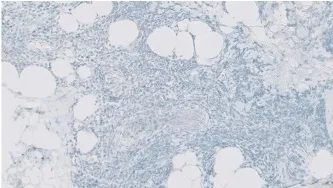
A) Immunohistochemistry (ALK-staining) of tissue from the lateral and medial lower quadrant of the left breast of our 62-year-old patient.
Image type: pathology (immunostaining)